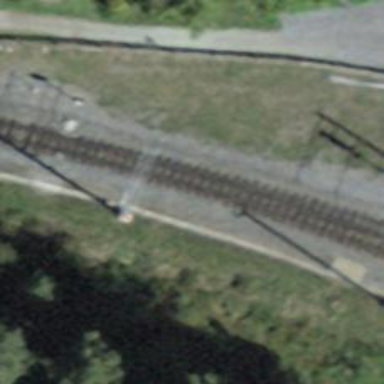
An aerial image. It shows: Railway switch.